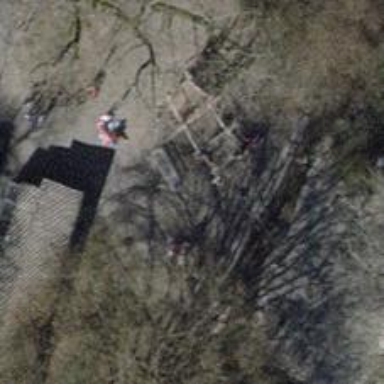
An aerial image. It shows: Playground with various play structures.